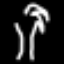
Label: palm tree